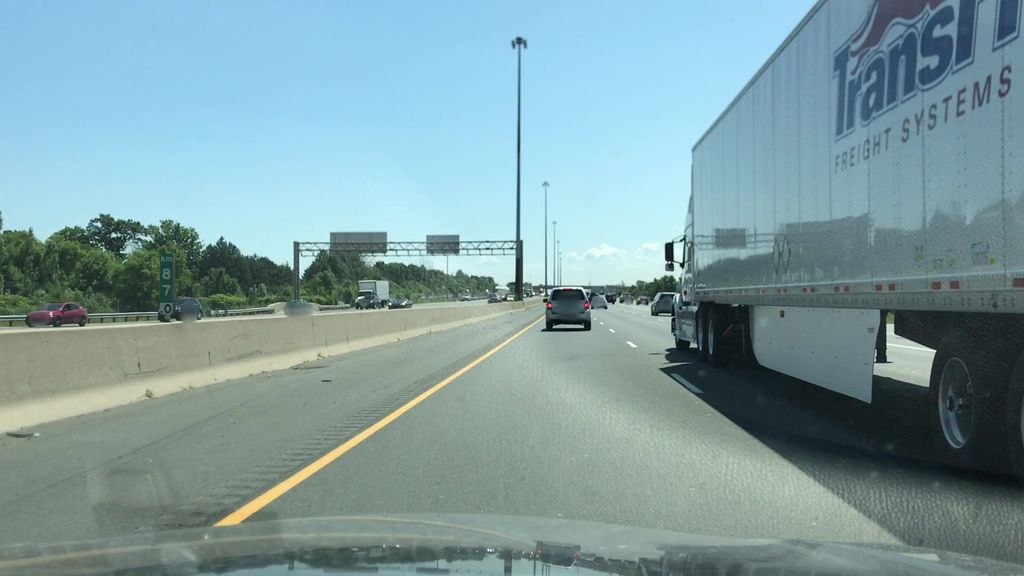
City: hamilton